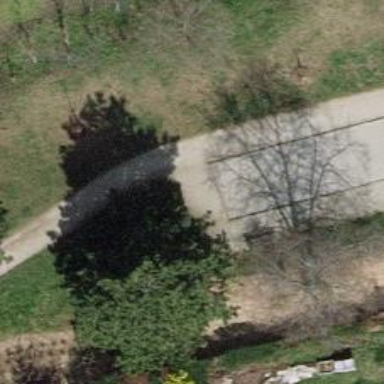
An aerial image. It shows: Black bench.